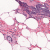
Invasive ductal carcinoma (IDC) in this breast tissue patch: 0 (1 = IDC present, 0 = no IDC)